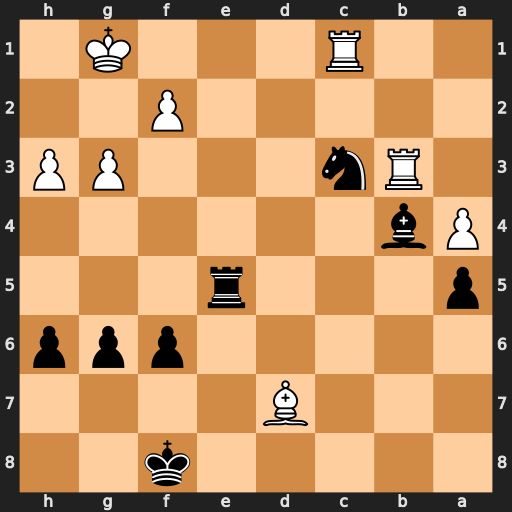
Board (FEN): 5k2/3B4/5ppp/p3r3/Pb6/1Rn3PP/5P2/2R3K1
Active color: b
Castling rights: -
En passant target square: -
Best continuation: Ne2+ Kf1 Nxc1